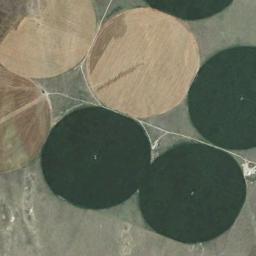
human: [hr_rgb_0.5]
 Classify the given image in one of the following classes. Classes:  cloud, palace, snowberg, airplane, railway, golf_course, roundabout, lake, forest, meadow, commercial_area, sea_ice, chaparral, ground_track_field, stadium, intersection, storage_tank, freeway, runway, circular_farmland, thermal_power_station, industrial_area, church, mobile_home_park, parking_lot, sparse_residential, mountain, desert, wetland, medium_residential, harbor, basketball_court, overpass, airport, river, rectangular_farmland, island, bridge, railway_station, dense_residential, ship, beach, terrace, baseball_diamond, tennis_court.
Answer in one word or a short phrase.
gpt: circular_farmland